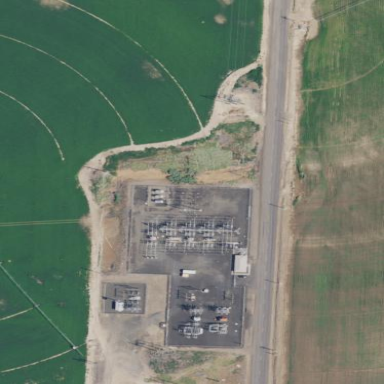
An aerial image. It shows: Distribution-level power substation.